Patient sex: M
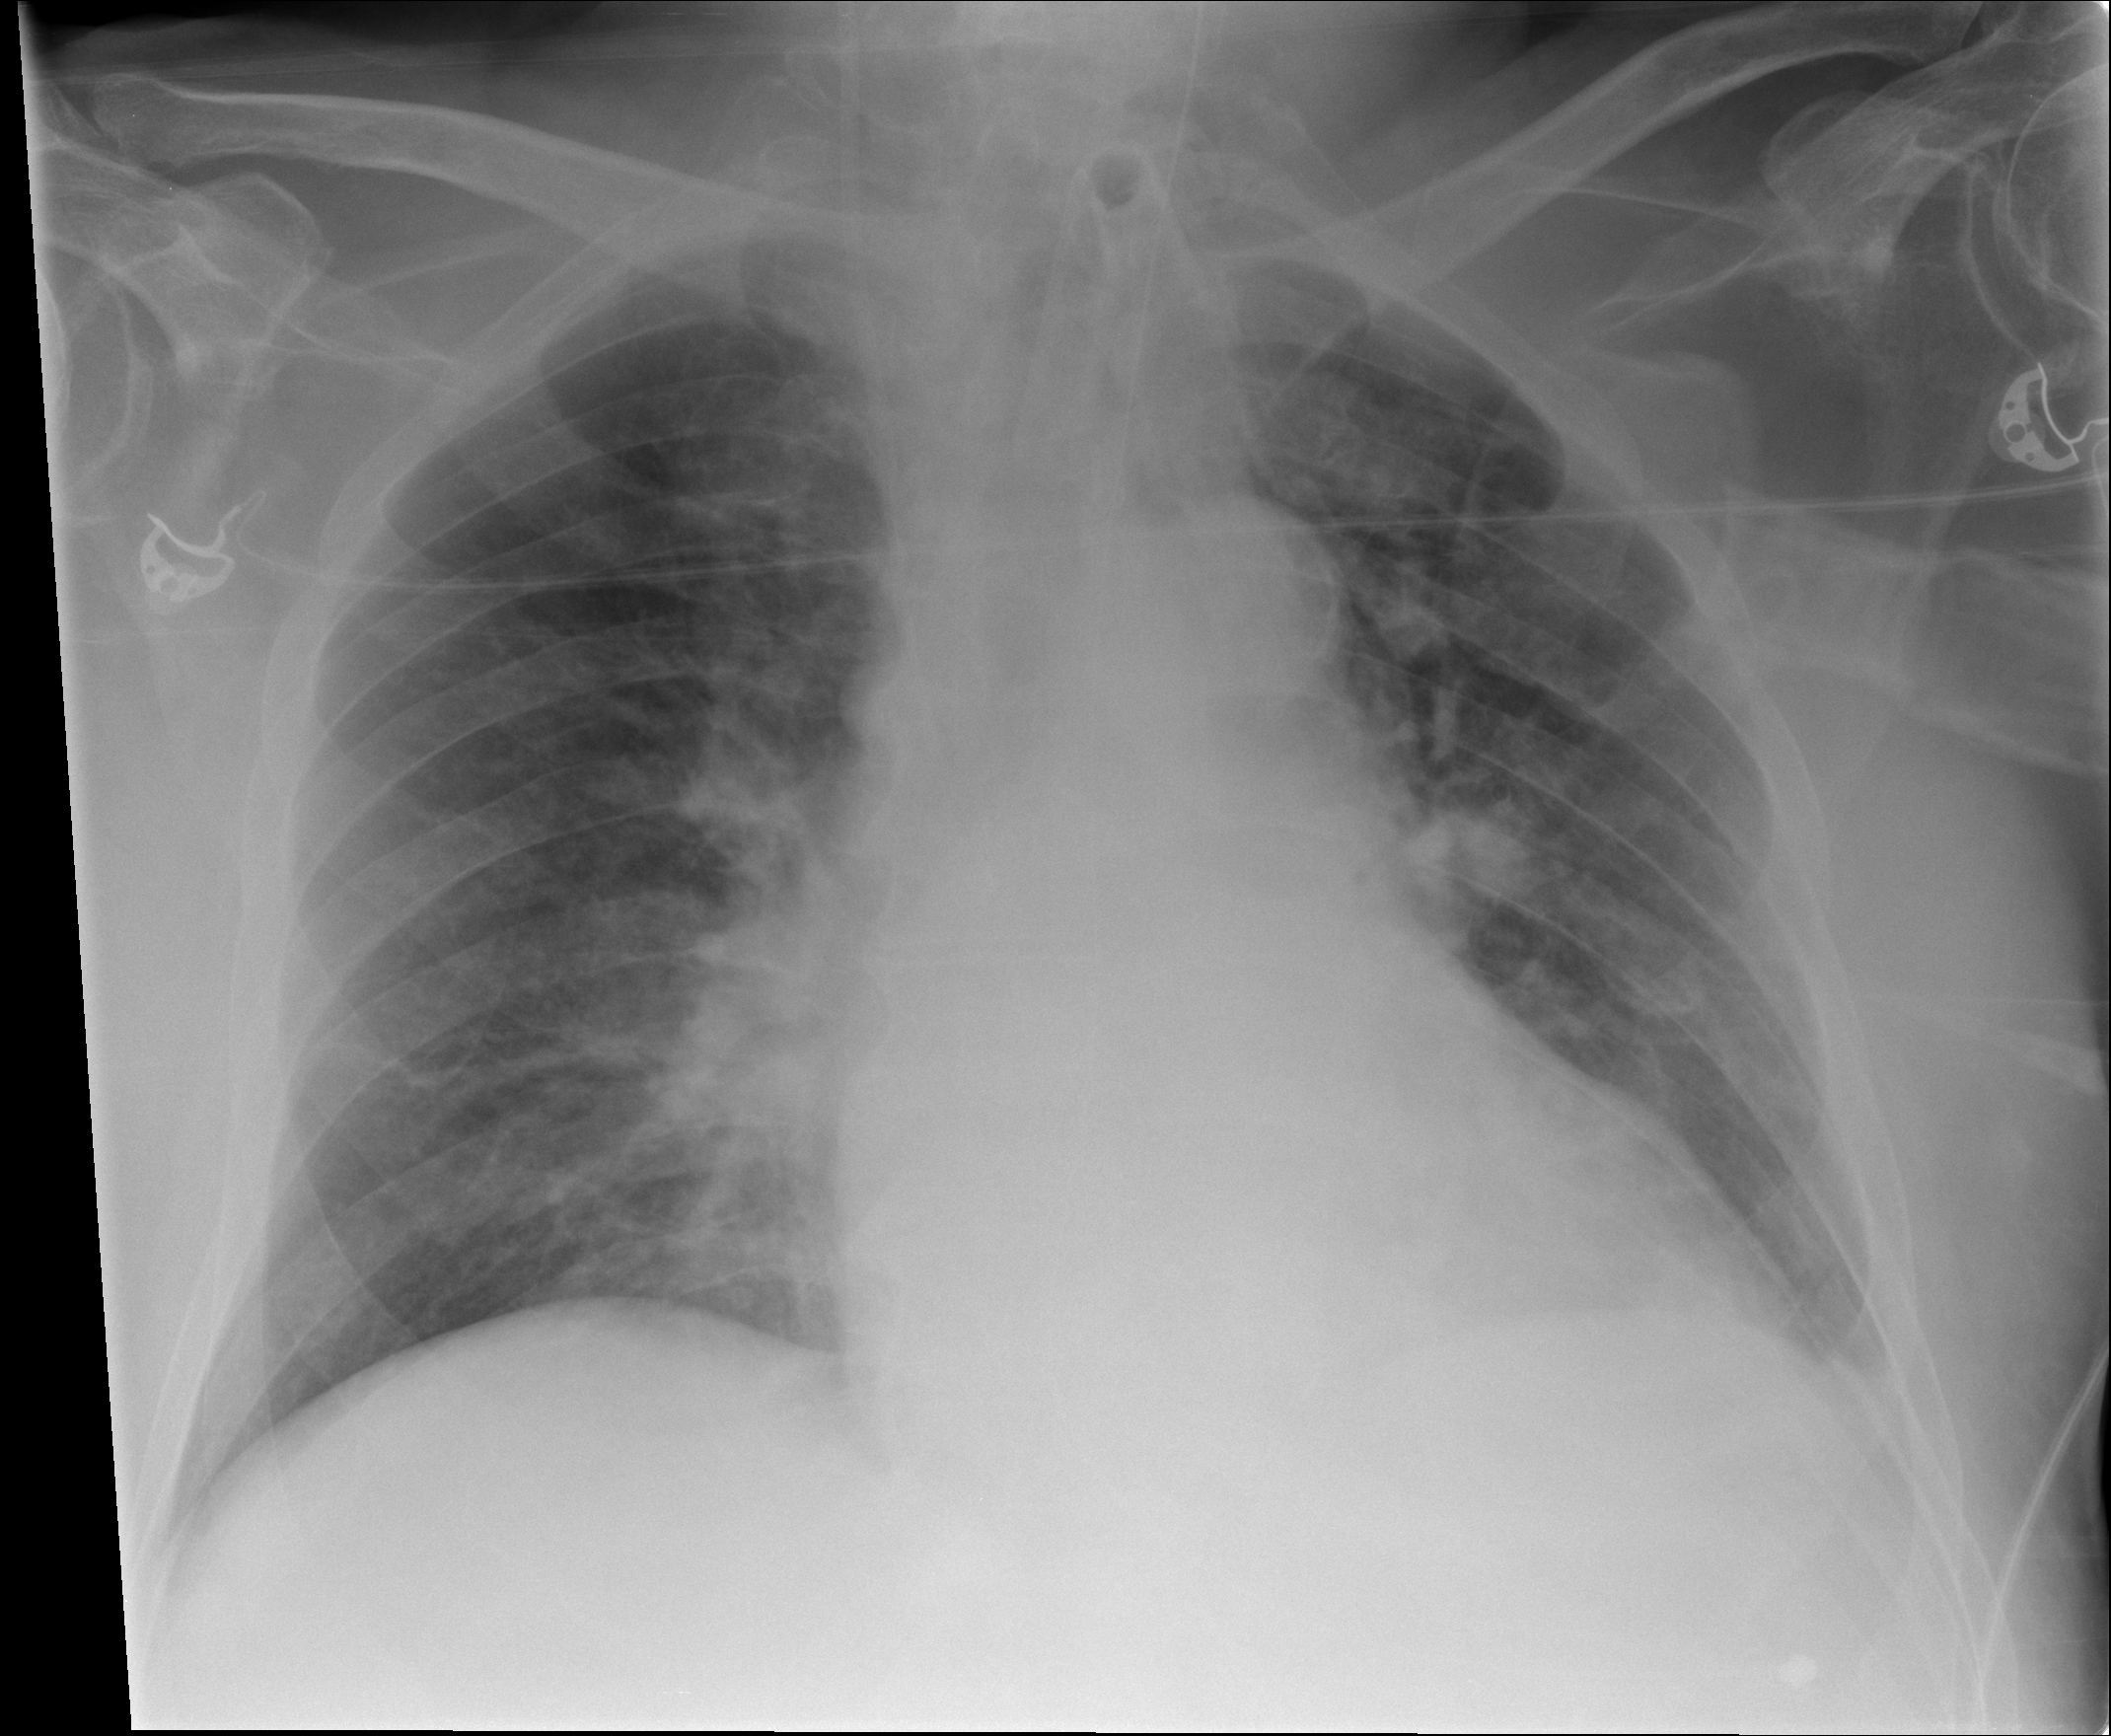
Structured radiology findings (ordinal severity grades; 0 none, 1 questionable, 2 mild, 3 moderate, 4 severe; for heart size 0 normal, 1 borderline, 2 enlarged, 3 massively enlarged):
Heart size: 2
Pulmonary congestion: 3
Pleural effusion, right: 0
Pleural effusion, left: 1
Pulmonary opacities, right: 2
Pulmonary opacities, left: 2
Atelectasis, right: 0
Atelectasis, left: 0